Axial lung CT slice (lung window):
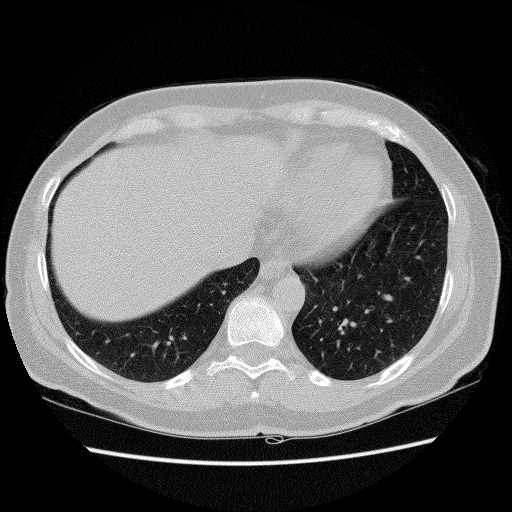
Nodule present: no